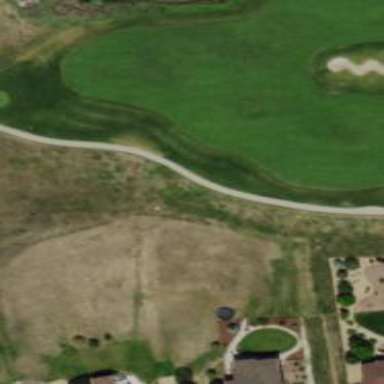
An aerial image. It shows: Service road designated as golf cart path.